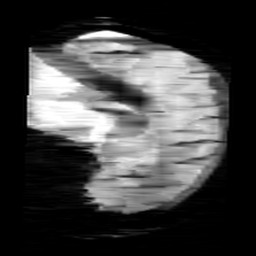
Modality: minIP
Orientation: sagittal
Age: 9
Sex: male
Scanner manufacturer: siemens
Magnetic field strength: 3 T
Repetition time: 0.027 s
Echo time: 0.02 s